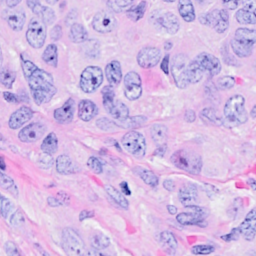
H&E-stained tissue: Breast